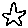
Label: star